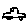
Label: car